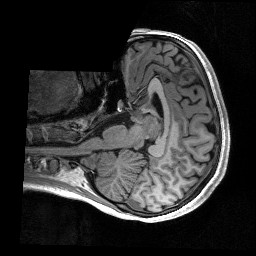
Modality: T1w
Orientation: axial
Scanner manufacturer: siemens
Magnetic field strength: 3 T
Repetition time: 2.53 s
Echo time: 0.00267 s